Question: I have an MVC4 application and I've been following the Pluralsight video tutorials.
I've got my UserProfile table with an added property and it's working great:
'''
<Table("UserProfile")>
Public Class UserProfile
<Key>
<DatabaseGeneratedAttribute(DatabaseGeneratedOption.Identity)>
Public Property UserId As Integer
Public Property UserName As String
Public Property FullName As String
End Class
'''
'UserId' and 'UserName' are default, but I've added 'FullName' and got it working. When I create new users their full name is placed in to the 'FullName' field in the database.
'FullName'
I don't want to use sessions, ViewData or models. In fact I want this displayed on every page so doing this via a controller is not an option.
I was hoping to access it via '@Profile.Item("FullName")' or '@Profile.PropertyValues("FullName")' but the Profile object is empty. How do I set it?

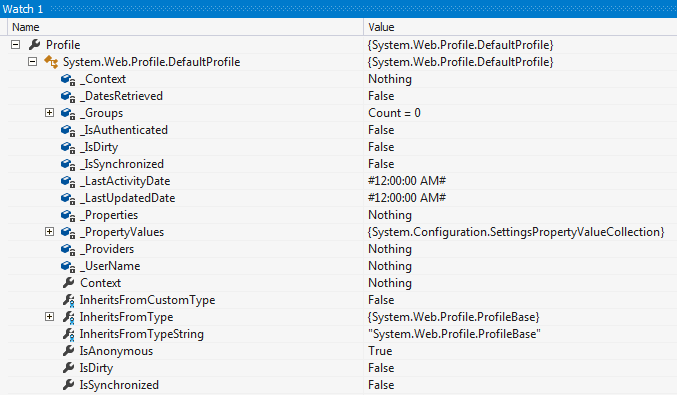
Answer: Check out <URL> on develoq
You can create a new Base page for your views that has your Profile object as a property.
'''
public abstract class ProfileWebViewPage<T> : System.Web.Mvc.WebViewPage
{
public UserProfile Profile { get; set; }
public override void InitHelpers()
{
base.InitHelpers();
//Set your Profile here.
}
}
'''
Then set it as the base type in the webconfig (in the views folder):
'''
<system.web.webPages.razor>
<host factoryType="System.Web.Mvc.MvcWebRazorHostFactory, System.Web.Mvc, Version=4.0.0.0, Culture=neutral, PublicKeyToken=31BF3856AD364E35" />
<pages pageBaseType="MyProject.ProfileWebViewPage">
<namespaces>
<add namespace="System.Web.Mvc" />
<add namespace="System.Web.Mvc.Ajax" />
<add namespace="System.Web.Mvc.Html" />
<add namespace="System.Web.Optimization"/>
<add namespace="System.Web.Routing" />
</namespaces>
</pages>
</system.web.webPages.razor>
'''
Then you can simply access it by this:
'''
@Profile.FullName
'''
Okay, sorry, I thought you had the information and was just looking for a way to access it on your pages.
You can't (AFAIK) access custom profile information with the SimpleMembershipProvider. I think you need to be looking into a custom ProfileProvider (<URL>
Or:
YOu could just use EF to do the data access to go straight to the profile (using what ever DB context UserProfile is under:
'''
Profile = (new UsersContext()).UserProfiles.SingleOrDefault(u => u.UserName = User.Identity.Name)
'''